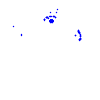
Particle: kaon